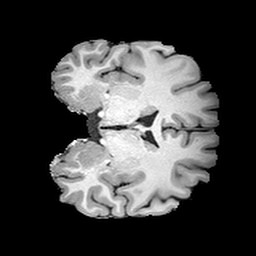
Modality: T1w
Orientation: coronal
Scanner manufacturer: siemens
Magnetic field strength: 3 T
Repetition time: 2 s
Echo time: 0.0024 s